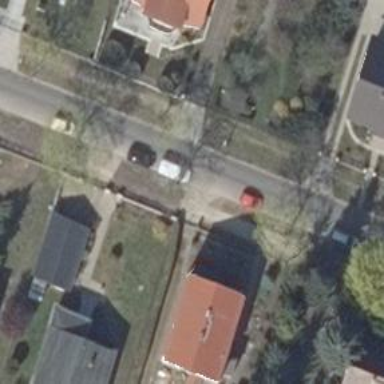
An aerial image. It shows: Smooth asphalt road in residential area.